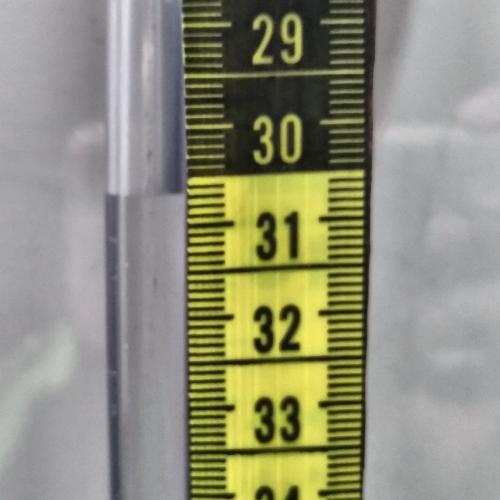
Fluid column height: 30.7 cm